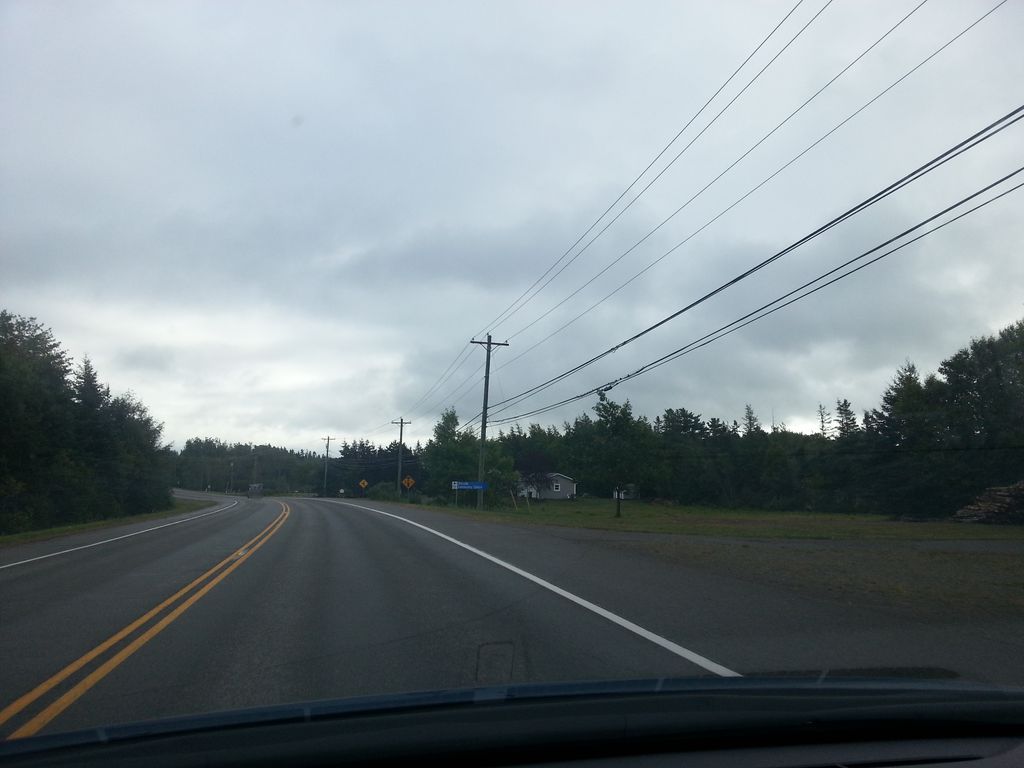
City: charlottetown